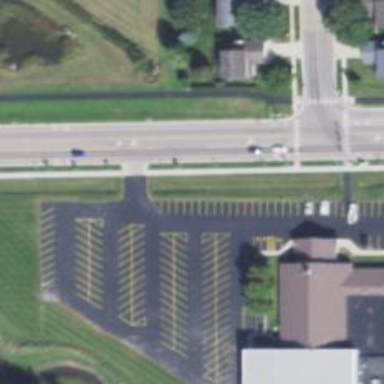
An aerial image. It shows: Asphalt driveway for service vehicles.